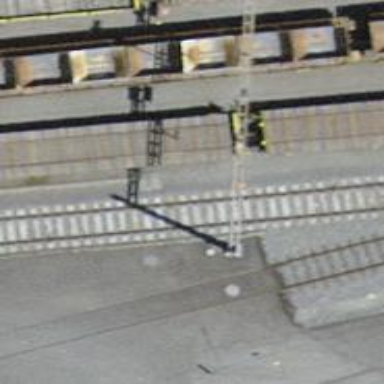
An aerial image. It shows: Siding railway track with one set of rails.